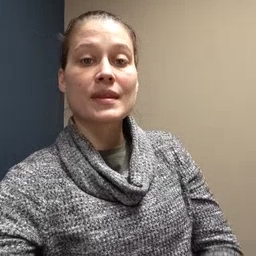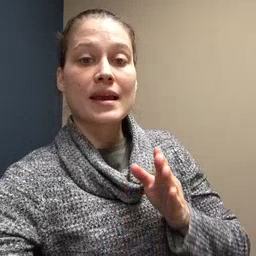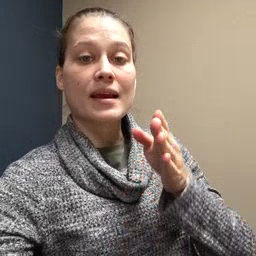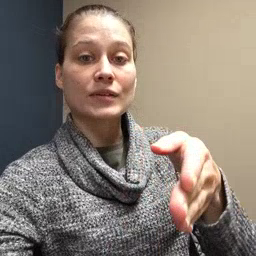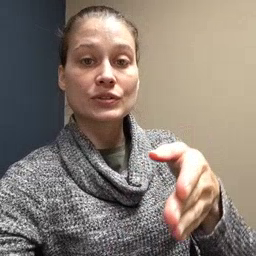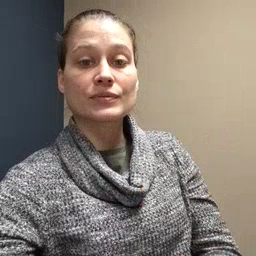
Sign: after